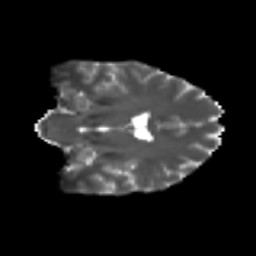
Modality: T2w
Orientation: coronal
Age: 35
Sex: female
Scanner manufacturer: ge
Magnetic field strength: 3 T
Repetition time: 7.8 s
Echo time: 0.0606 s